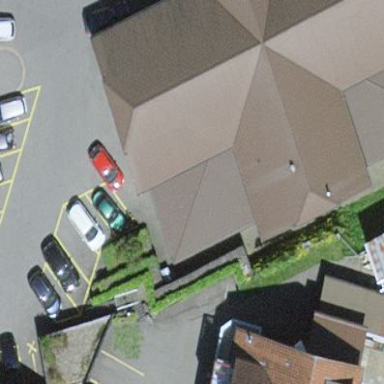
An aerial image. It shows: Public toilets with brown building color.